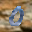
Label: 0